Question: I have a minor issue with boxes around some text areas of my website. If you look at my picture (right boxes), the right border is not long enough and the bottom border is not at the same height as the left one... but I would like!

Here's the HTML:
'''
.bloc50 {
float: left;
width: 50%;
border: 1px solid rgb(231, 7, 7);
padding: 10px;
box-sizing: border-box;
}
'''
'''
<div class="bloc50">
<h3>Details:</h3>
<h4>Date naissance:</h4>
<p>6 mai 19</p>
<h4>Lieu naissance:</h4>
<p>Grand Mere</p>
<h4>Date deces:</h4>
<p>N/A</p>
<h4>Lieu deces:</h4>
<p>N/A</p>
</div>
<div class="bloc50">
<h3>Freres & soeurs:</h3>
<p><a href="pierrel.html">Pierre Lefebvre</a></p>
<p><a href="patrickl.html">Patrick Lefebvre</a></p>
</div>
'''
I tried to put a div before those 2 div but didn't like the result.
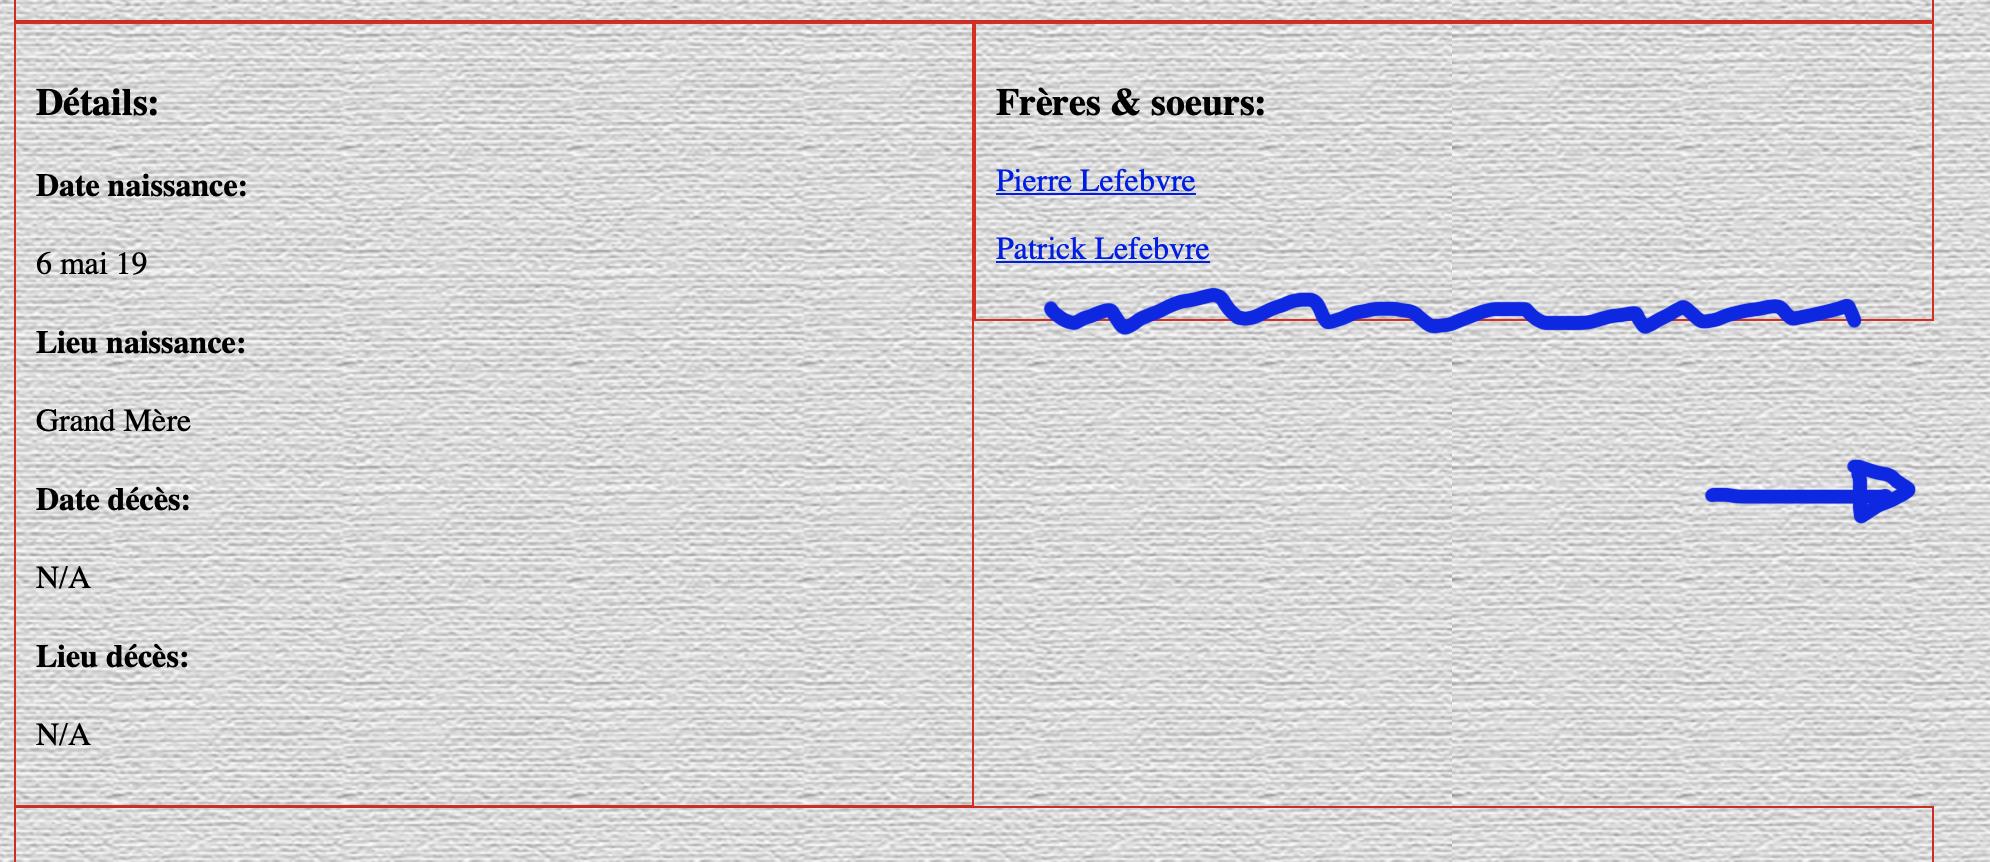
Answer: If you were to place all of these '.bloc50' div elements within a parent container ( I used a DIV here ) & apply some basic 'flexbox' styles
'''
.wrapper{
display:flex;
flex-direction:row;
flex-wrap:wrap;
width:100%;
height:100vh;
border:1px solid black
justify-content:flex-start;
align-content:flex-start;
}
.wrapper .bloc50{
width:50%;
border: 1px solid rgb(231, 7, 7);
padding: 10px;
box-sizing: border-box;
}
'''
'''
<div class='wrapper'>
<div class="bloc50">
<h3>Details:</h3>
<h4>Date naissance:</h4>
<p>6 mai 19</p>
<h4>Lieu naissance:</h4>
<p>Grand Mere</p>
<h4>Date deces:</h4>
<p>N/A</p>
<h4>Lieu deces:</h4>
<p>N/A</p>
</div>
<div class="bloc50">
<h3>Freres & soeurs:</h3>
<p><a href="pierrel.html">Pierre Lefebvre</a></p>
<p><a href="patrickl.html">Patrick Lefebvre</a></p>
</div>
<div class="bloc50">
<h3>Details:</h3>
<h4>Date naissance:</h4>
<p>6 mai 19</p>
<h4>Lieu naissance:</h4>
<p>Grand Mere</p>
<h4>Date deces:</h4>
<p>N/A</p>
<h4>Lieu deces:</h4>
<p>N/A</p>
</div>
<div class="bloc50">
<h3>Freres & soeurs:</h3>
<p><a href="pierrel.html">Pierre Lefebvre</a></p>
<p><a href="patrickl.html">Patrick Lefebvre</a></p>
</div>
</div>
'''